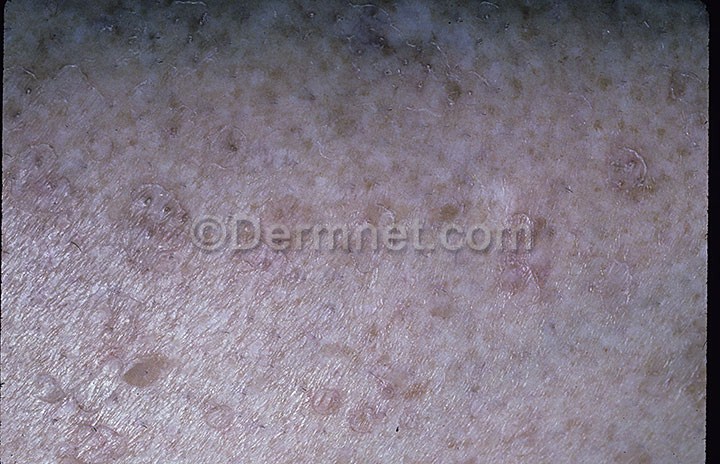
Disease: Seborrheic Keratoses and other Benign Tumors